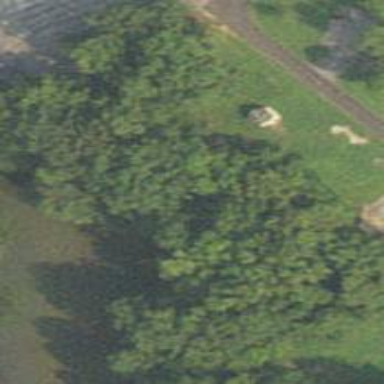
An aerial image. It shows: Disc golf hole.